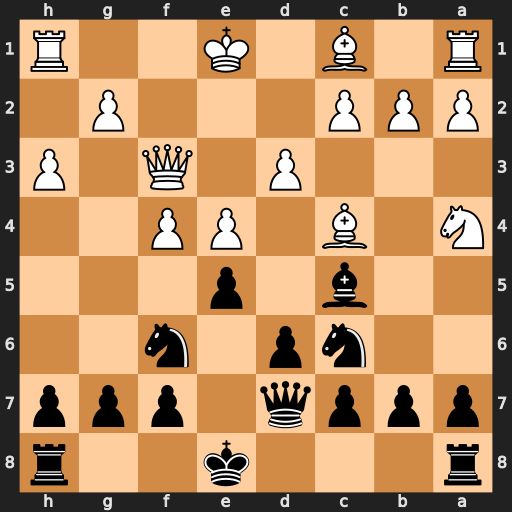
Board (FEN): r3k2r/pppq1ppp/2np1n2/2b1p3/N1B1PP2/3P1Q1P/PPP3P1/R1B1K2R
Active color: b
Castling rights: KQkq
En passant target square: -
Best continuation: Nd4 Qd1 Qxa4